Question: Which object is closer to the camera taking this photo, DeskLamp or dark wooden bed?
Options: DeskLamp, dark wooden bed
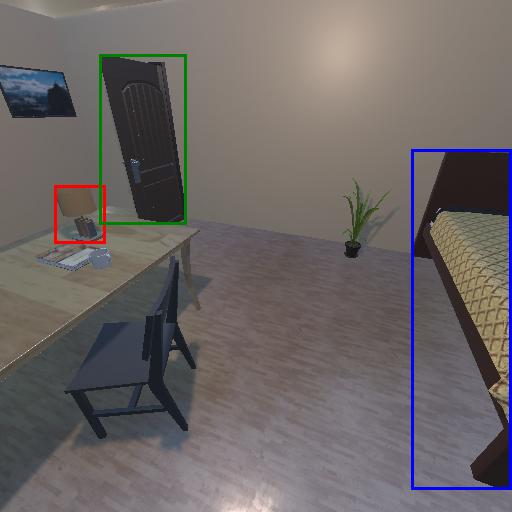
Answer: DeskLamp